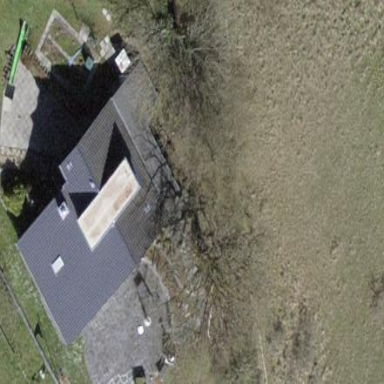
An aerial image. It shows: Building with tile roof.